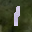
Label: 1